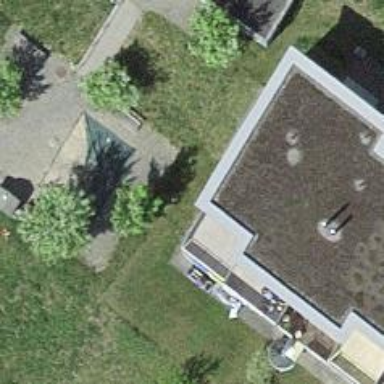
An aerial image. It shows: Residential building.